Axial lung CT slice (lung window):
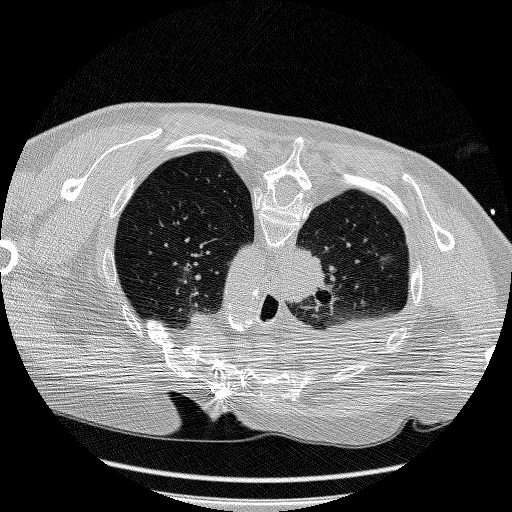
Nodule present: no